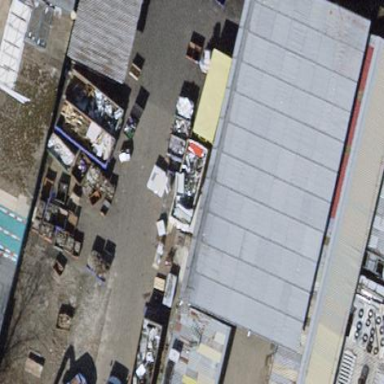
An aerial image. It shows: View of roof of building.